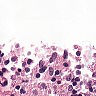
Metastatic tissue present: no